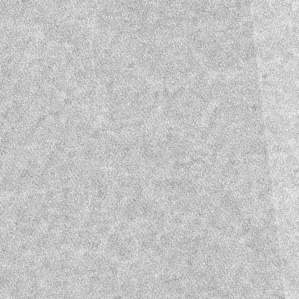
Label: frost